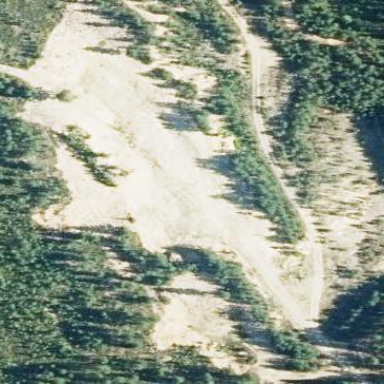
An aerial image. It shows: Quarry area where gravel is extracted.